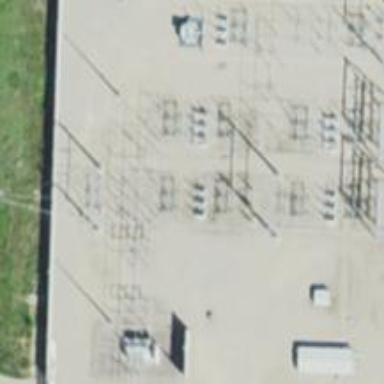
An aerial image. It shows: Switch used for power control.